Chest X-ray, PA view. Patient: 34 years old, sex M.
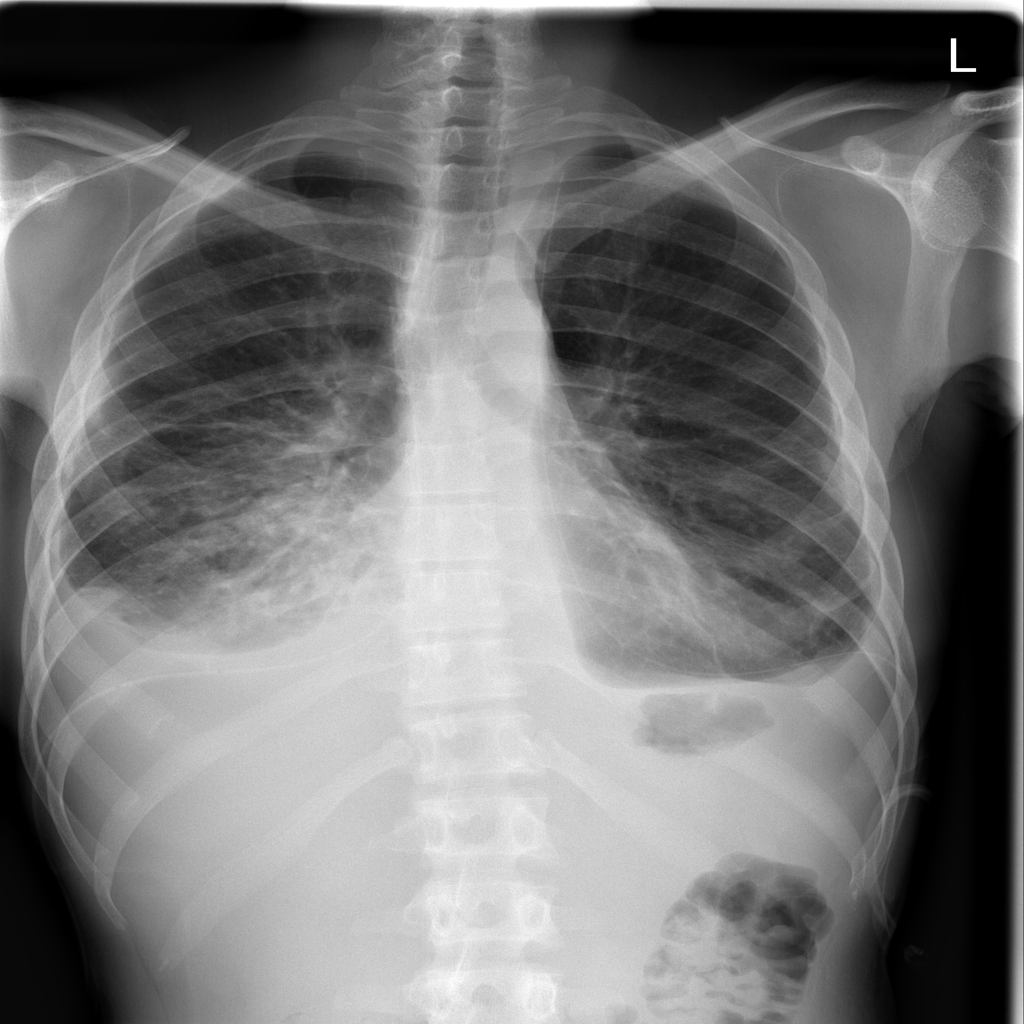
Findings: Effusion, Infiltration, Pneumothorax